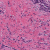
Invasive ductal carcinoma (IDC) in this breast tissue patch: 1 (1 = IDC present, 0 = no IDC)